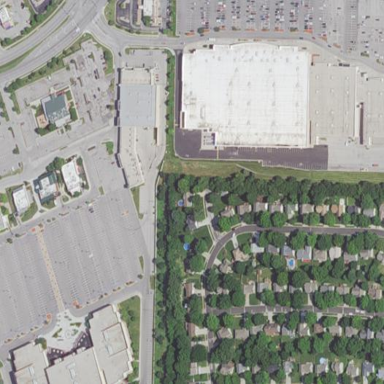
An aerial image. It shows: Retail area.